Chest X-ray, PA view. Patient: 60 years old, sex M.
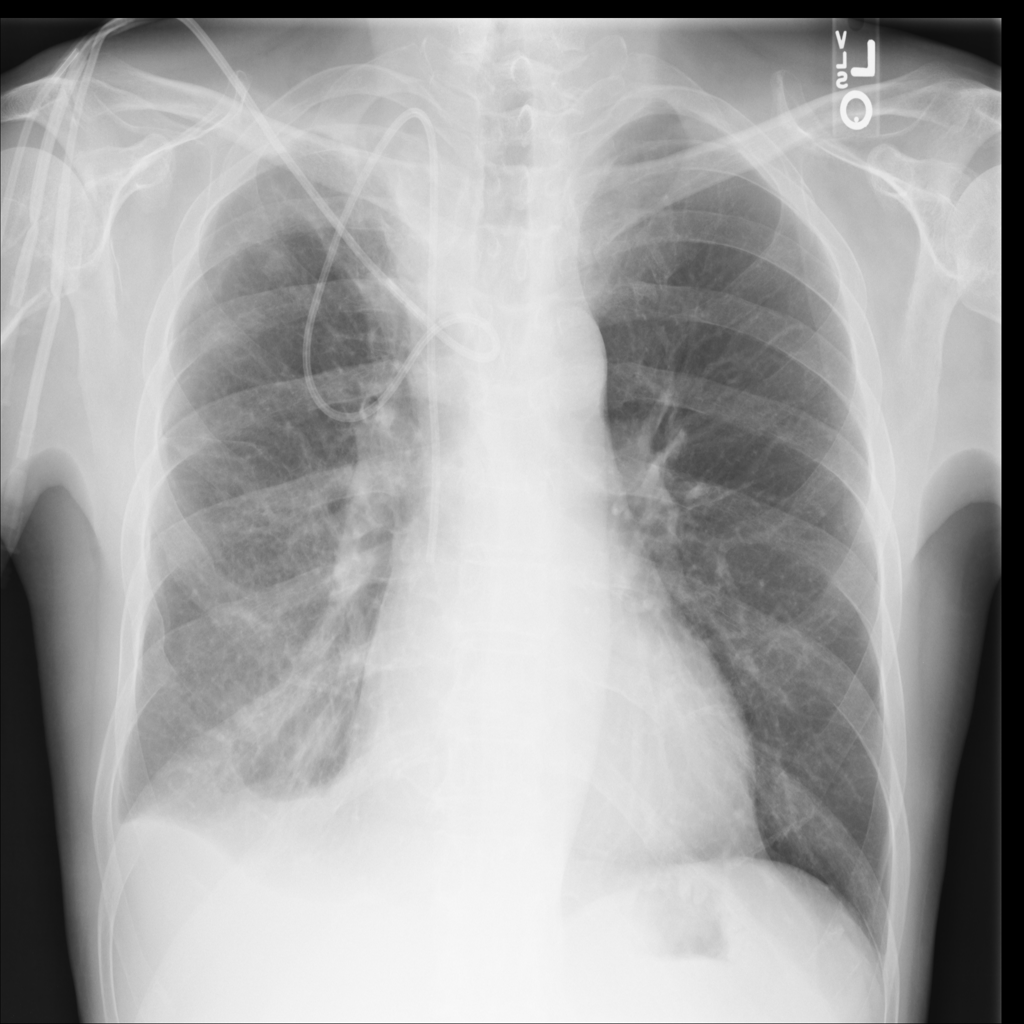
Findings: Atelectasis, Effusion, Infiltration